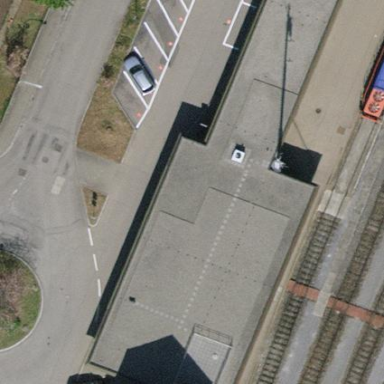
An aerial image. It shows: View of roof of building.